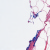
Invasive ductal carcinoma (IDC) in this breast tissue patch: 0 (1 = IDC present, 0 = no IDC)